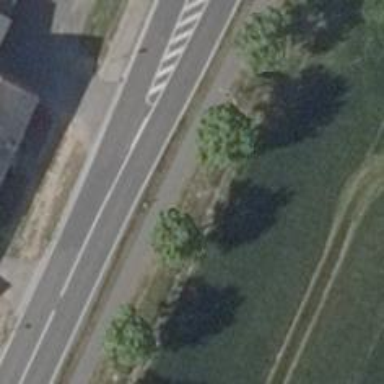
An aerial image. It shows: Primary road with asphalt surface.